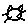
Label: cat